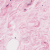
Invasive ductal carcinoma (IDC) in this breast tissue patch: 0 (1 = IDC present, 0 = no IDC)